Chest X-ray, PA view. Patient: 48 years old, sex F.
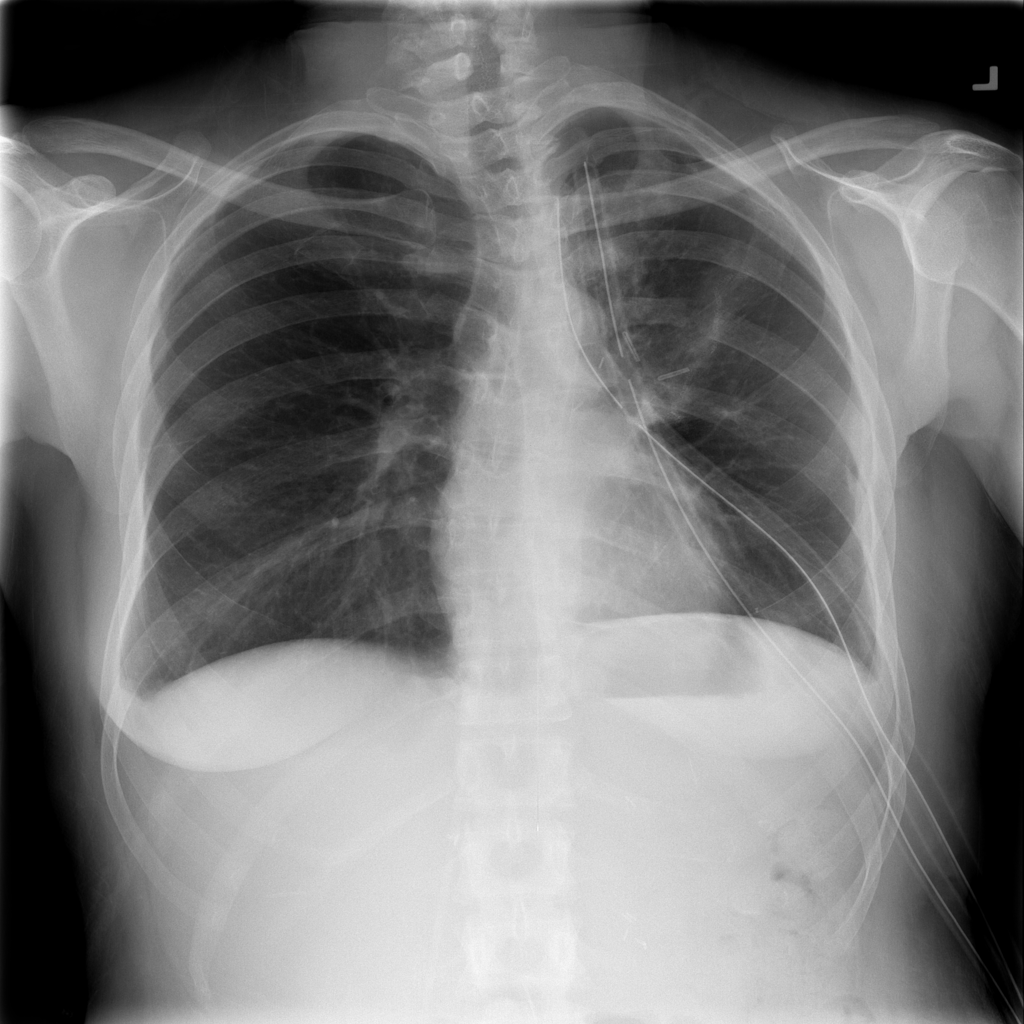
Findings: Pleural_Thickening, Pneumothorax